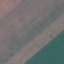
Label: AnnualCrop